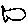
Label: fish